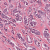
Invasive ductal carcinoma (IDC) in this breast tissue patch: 1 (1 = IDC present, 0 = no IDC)